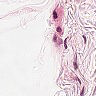
Metastatic tissue present: no